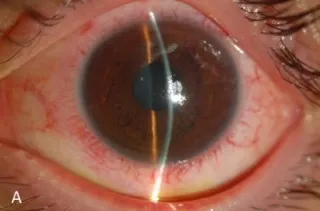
(A,B): Total conjunctival and two third of the corneal epithelial healing, a week after the RGTA treatment.
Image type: ophthalmic_imaging (slit_lamp_photograph)